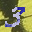
Label: 3